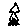
Label: square